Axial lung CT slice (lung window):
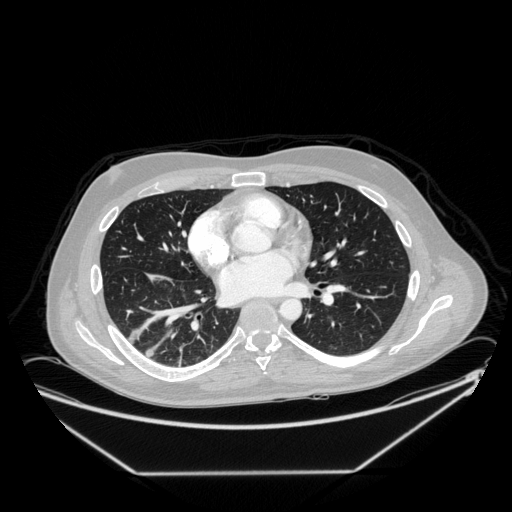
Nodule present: yes
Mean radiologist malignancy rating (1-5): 2.75